Field crop: tomato
Growth stage: 2
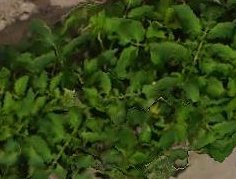
Species: tomato